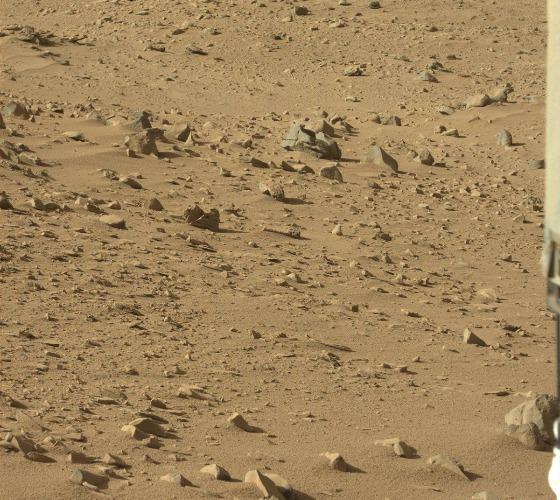
Terrain classes present: Background, Gravel / Sand / Soil, Rock, Shadow